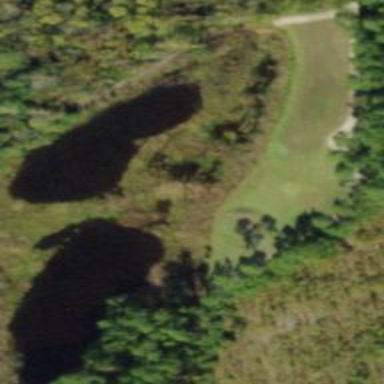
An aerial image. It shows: Water hazard in golf course. The hazard is natural water feature.